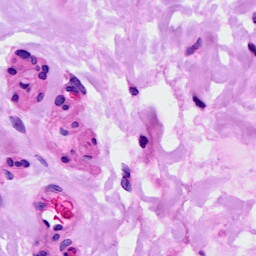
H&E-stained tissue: Ovarian